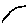
Label: circle